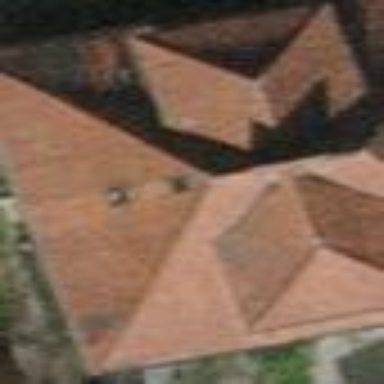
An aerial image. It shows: Tile-roofed house with pyramidal roof shape.